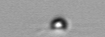
Label: nanoplankton_mix